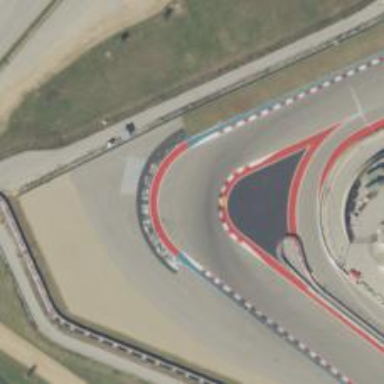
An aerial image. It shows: Motor sport raceway with asphalt surface.